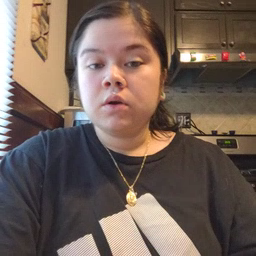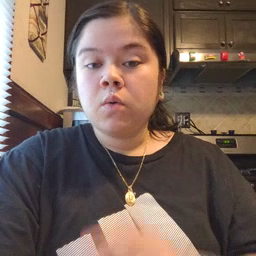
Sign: not